Question: View page :
'''
<label >Challan No.</label>
<input type="text" class="form-control" id="dispach_challan_no" name="dispach_challan_no" placeholder="Enter Challan No">
<script>
$.ajax({
url :"<?php echo base_url();>booking/dispatch_challan/DispatchChallanController/fetchId",
type:"GET",
dataType: "html",
success: function(data){
$('#dispach_challan_no').html(data);
},
error:function(data){
alert("error message"+data);
},async:false,
});
</script>
'''
Modle page:
'''
public function fetchId(){
$query= $this->db->select('*')->from('bilty')->get();
return $query->result_array();
}
'''
Controller
'''
public function fetchId()
{
$modelResult = $this->dispatchModel->fetchId();
}
'''

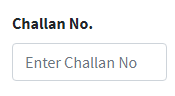
Answer: Please use this --
'''
<label >Challan No.</label>
<input type="text" class="form-control" id="dispach_challan_no" name="dispach_challan_no" placeholder="Enter Challan No">
<script>
$.ajax({
url :"<?php echo base_url();>booking/dispatch_challan/DispatchChallanController/fetchId",
type:"GET",
dataType: "JSON",
success: function(data){
$('#dispach_challan_no').val(data[0]['id']);
},
error:function(data){
alert("error message"+data);
},async:false,
});
</script>
'''
'''
public function fetchId(){
$query= $this->db->select('*')->from('bilty')->get();
return $query->result_array();
}
'''
'''
public function fetchId()
{
$modelResult = $this->dispatchModel->fetchId();
echo json_encode($modelResult);
}
'''